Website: crate-barrel
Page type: review-order
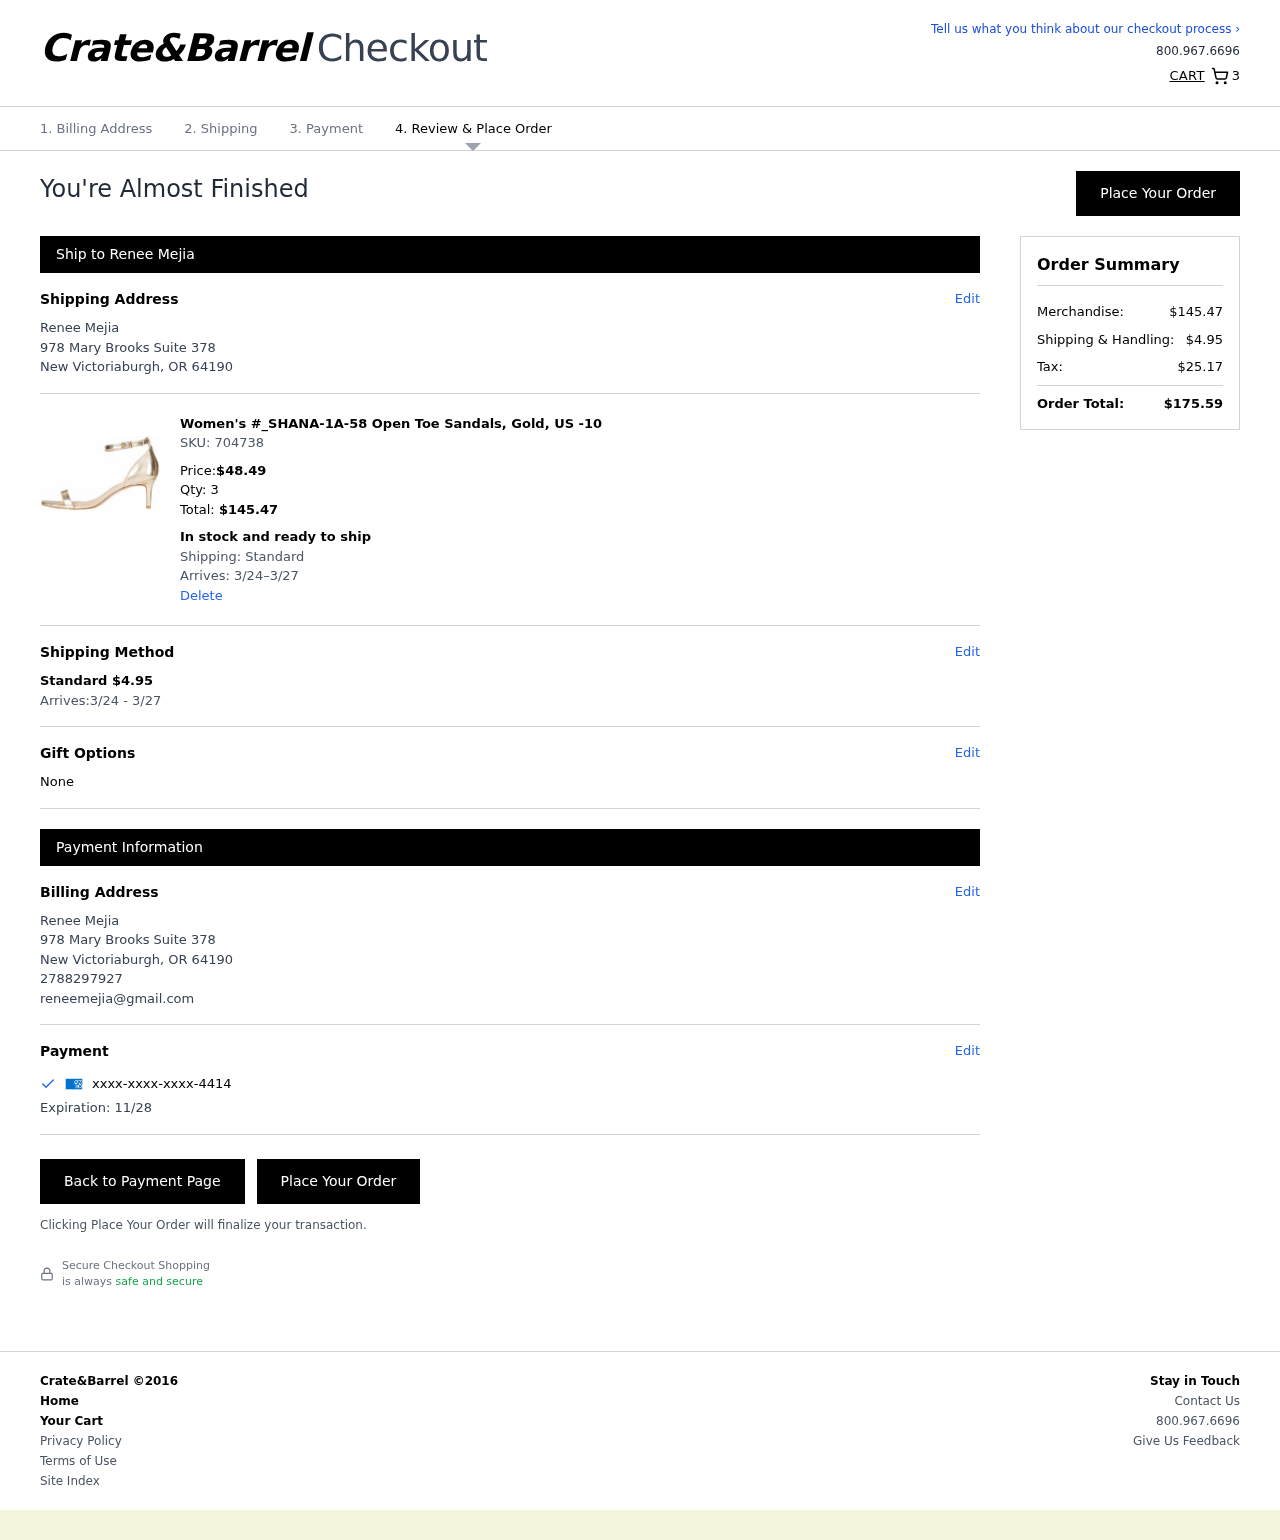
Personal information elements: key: PII_CARD_EXPIRY
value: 11/28
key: PII_CARD_LAST4
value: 4414
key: PII_EMAIL
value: reneemejia@gmail.com
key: PII_FULLNAME
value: Renee Mejia
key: PII_PHONE
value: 2788297927
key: PII_FIRSTNAME
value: Renee
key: PII_LASTNAME
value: Mejia
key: PII_FULLNAME2
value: Renee Mejia
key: PII_FULLNAME3
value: Renee Mejia
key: PII_FIRSTNAME2
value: Renee
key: PII_FIRSTNAME3
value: Renee
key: PII_LASTNAME2
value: Mejia
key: PII_LASTNAME3
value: Mejia
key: PII_FIRSTNAME_DERIVED
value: Renee
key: PII_LASTNAME_DERIVED
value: Mejia
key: PII_FULLNAME_DERIVED
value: Renee Mejia
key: PII_NAME_FULL_DERIVED
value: Renee Mejia
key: PII_STREET
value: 978 Mary Brooks Suite 378
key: PII_CITY
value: New Victoriaburgh
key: PII_STATE_ABBR
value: OR
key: PII_POSTCODE
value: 64190
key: PII_POSTCODE_FULL
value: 64190
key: PII_POSTCODE_NUMERIC
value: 64190
Product elements: key: PRODUCT1_NAME
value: Women's #_SHANA-1A-58 Open Toe Sandals, Gold, US -10
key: PRODUCT1_PRICE
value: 48.49
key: PRODUCT1_QUANTITY
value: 3
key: PRODUCT1_TOTAL
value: $145.47
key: PRODUCT_SKU_ID
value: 704738
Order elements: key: ORDER_NUM_ITEMS
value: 3
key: ORDER_DELIVERY_RANGE
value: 3/24–3/27
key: ORDER_SHIPPING_COST2
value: $4.95
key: ORDER_DELIVERY_RANGE2
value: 3/24 - 3/27
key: ORDER_SUBTOTAL
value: $145.47
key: ORDER_SHIPPING_COST3
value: $4.95
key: ORDER_TAX
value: $25.17
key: ORDER_TOTAL
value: $175.59